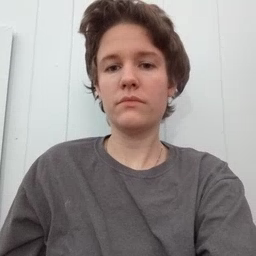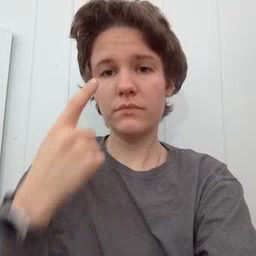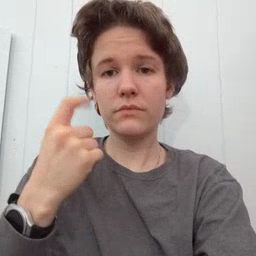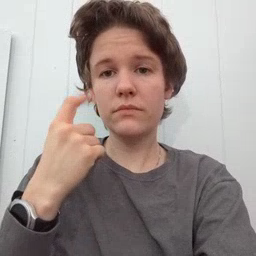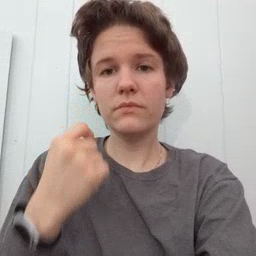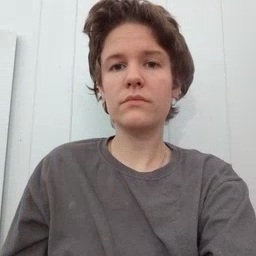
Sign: cry